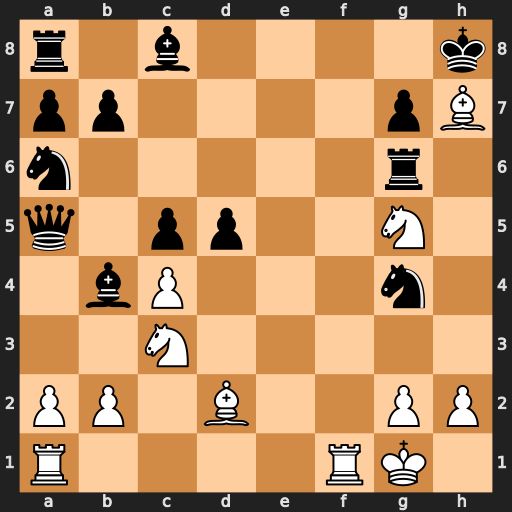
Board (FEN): r1b4k/pp4pB/n5r1/q1pp2N1/1bP3n1/2N5/PP1B2PP/R4RK1
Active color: w
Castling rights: -
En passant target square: -
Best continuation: Rf8#